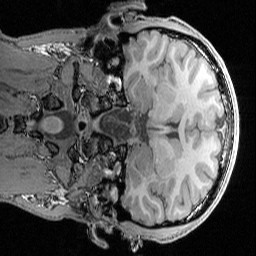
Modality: T1w
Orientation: coronal
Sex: male
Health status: ill
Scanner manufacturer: siemens
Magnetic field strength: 2.894 T
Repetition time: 1.57 s
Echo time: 0.00342 s